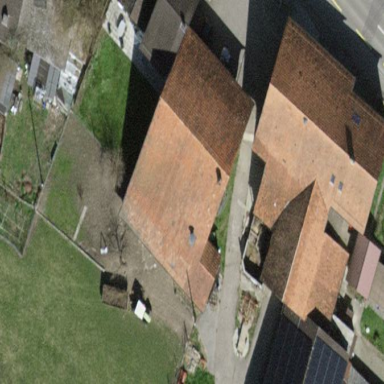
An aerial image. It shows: Barn.